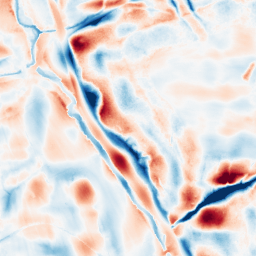
Category: wavelet
Decomposition family: wavelet_biorthogonal
Decomposition parameters: wavelet: bior4.4
level: 5
Upsampling method: cubic_catmull_rom
Upsampling parameters: scale: 2
Upsampling scale: 2